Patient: sex F, age 68
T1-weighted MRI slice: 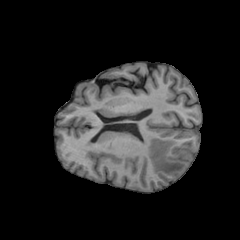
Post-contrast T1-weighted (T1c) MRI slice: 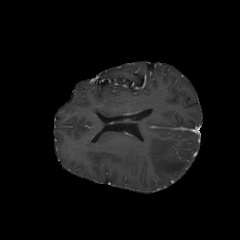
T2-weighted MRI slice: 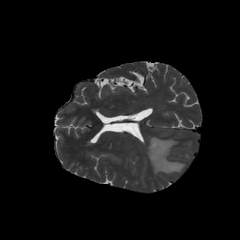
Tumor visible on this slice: yes
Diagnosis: Glioblastoma, IDH-wildtype
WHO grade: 4